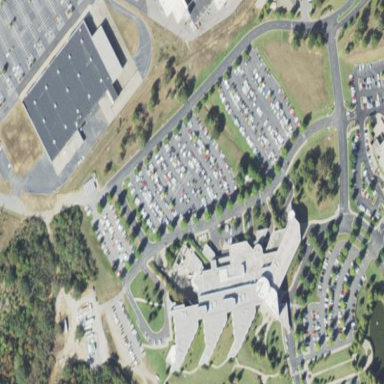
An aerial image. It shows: Hospital providing healthcare services.